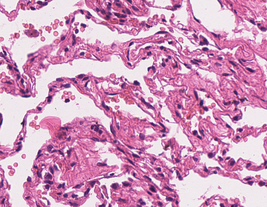
Tumor epithelial tissue: no
Tumor-associated stroma tissue: no
Normal tissue: yes